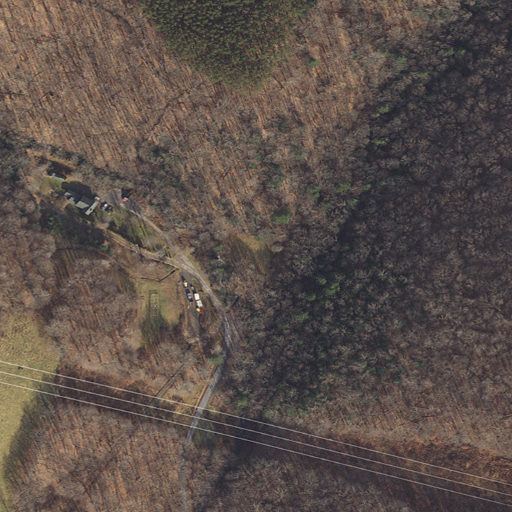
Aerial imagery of valley in Maryland named Cucumber Hollow containing deciduous forest, mixed forest, open development, and pasture